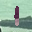
Label: 1